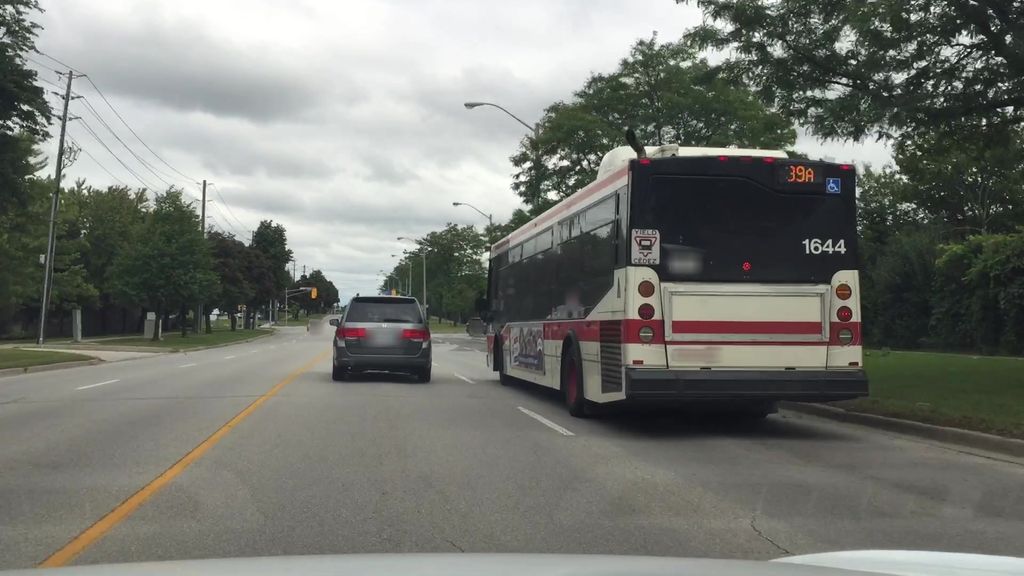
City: toronto